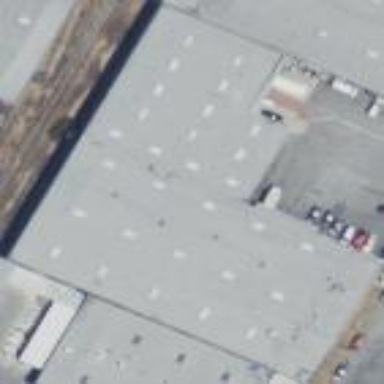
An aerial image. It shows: Warehouse building.